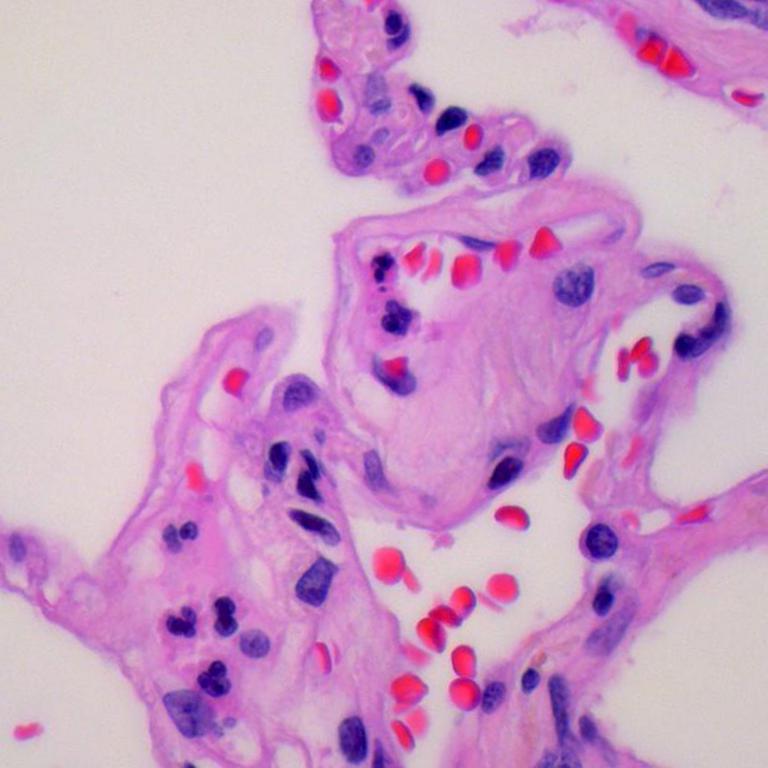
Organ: lung
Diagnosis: benign